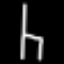
Label: chair